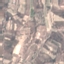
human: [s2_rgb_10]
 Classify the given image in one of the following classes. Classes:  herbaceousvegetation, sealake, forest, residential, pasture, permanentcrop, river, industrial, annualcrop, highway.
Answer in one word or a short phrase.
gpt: PermanentCrop